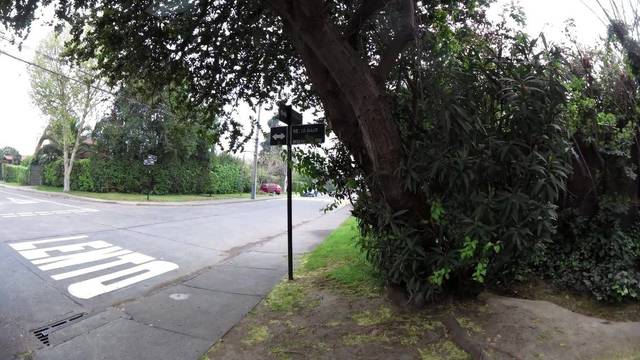
Region: Chile
Coordinates: -33.384, -70.556